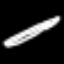
Label: pencil